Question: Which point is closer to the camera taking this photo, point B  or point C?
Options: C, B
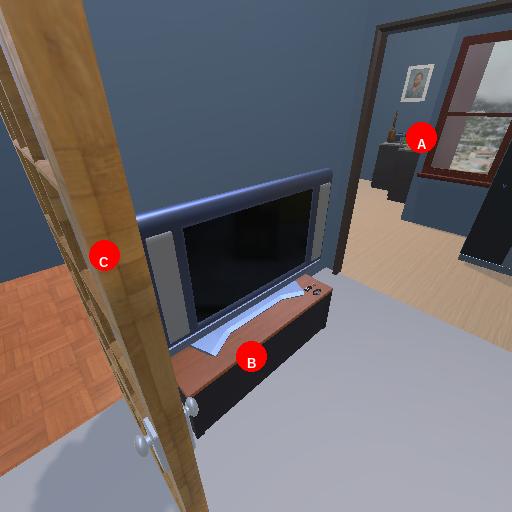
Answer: C